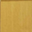
Piece: xx